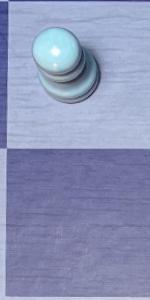
Label: Empty